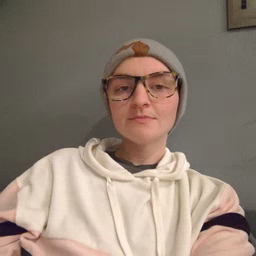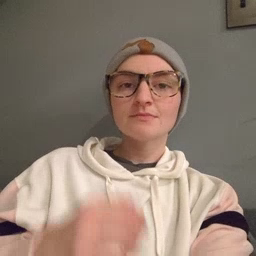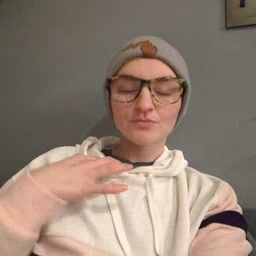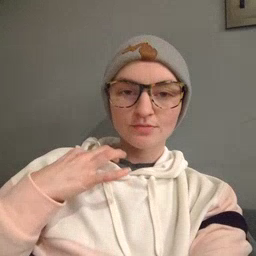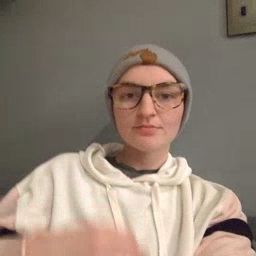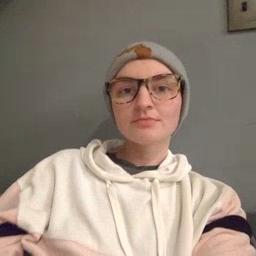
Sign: shirt